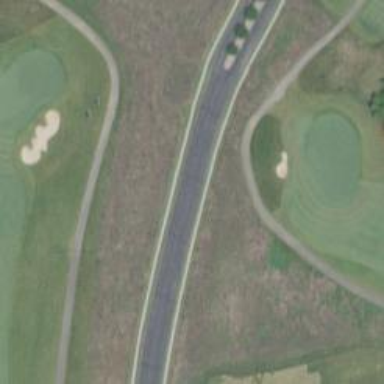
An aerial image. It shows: Golf cartpath that is also road path.